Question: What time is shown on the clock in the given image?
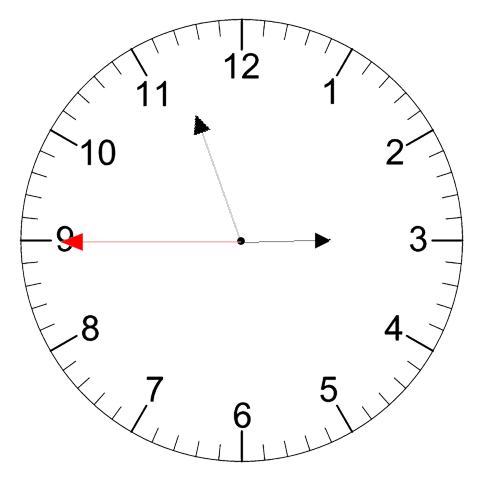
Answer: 02:56:45